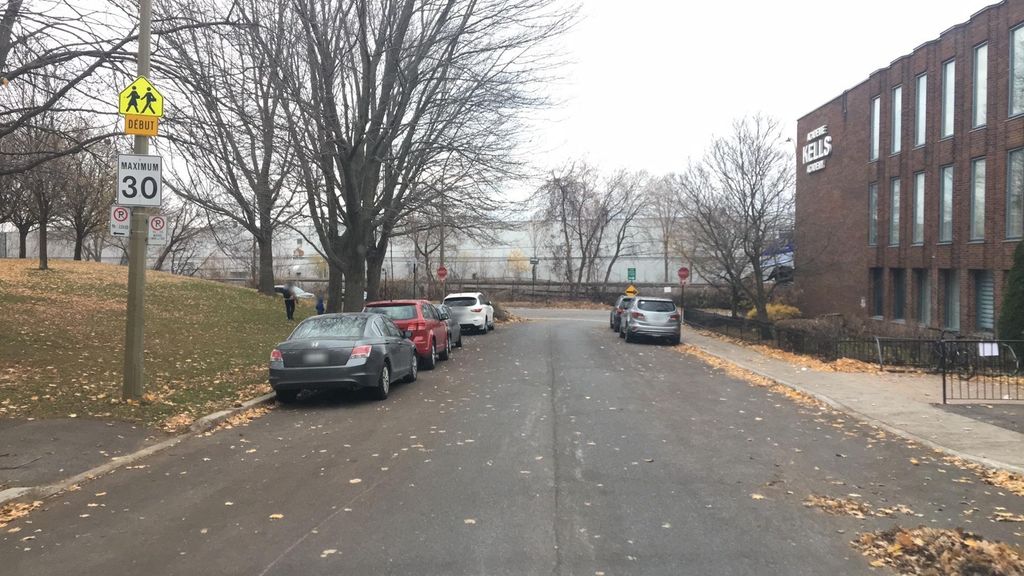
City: montreal